Question: Trying to create the Preview form and do not understand why each function () not working in this script. Or works but only for the last cloned row and ignore the zero values in the previously cloned inputs.
'''
$('input[id^=Mult_factor_]').each(function () {
var MultFactor = $(this).val();
var TotPoints = $('#Tot_points').val();
var exp1 = "Overload";
var exp2 = "Load is: ";
if (MultFactor < 1 || TotPoints > 100) {
$('#ExemptionLimitsText').text(exp1).show();
$('#PrwTotPointsText').hide();
} else {
$('#ExemptionLimitsText').text(exp2).show();
$('#PrwTotPointsText').text($('#Tot_points').val()).show();
}
});
'''
<URL>
I need: If at least one of cloned MultiFactor value is zero show "Overload"

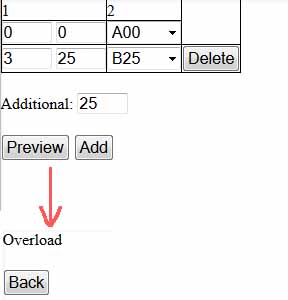
Answer: Based on your comment, you want to display the word "Overload" if either the "Additional" field is over 100 or if any of the multifactor fields is 0.
However, your loop continues to process if either of these conditions are met.
Do not use a loop, instead search specifically for a multifaktor value of 0.
'''
var totalPoints = parseInt($('#Tot_points').val());
if(totalPoints > 100 || $('input[name="MultFaktor"]').filter(function(){return this.value=='0'}).length > 0) {
$('#ExemptionLimitsText').text("Overload").show();
$('#PrwTotPointsText').hide();
} else {
$('#ExemptionLimitsText').text("Load is: ").show();
$('#PrwTotPointsText').text(totalPoints).show();
}
'''